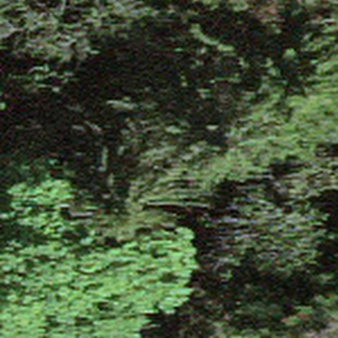
Label: other